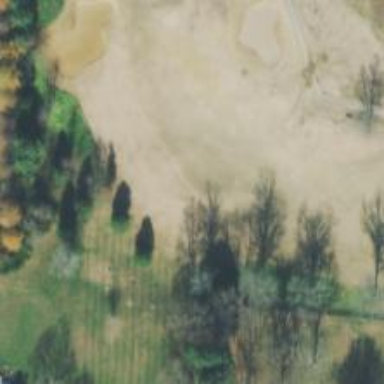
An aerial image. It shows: View of golf hole.